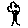
Label: tree